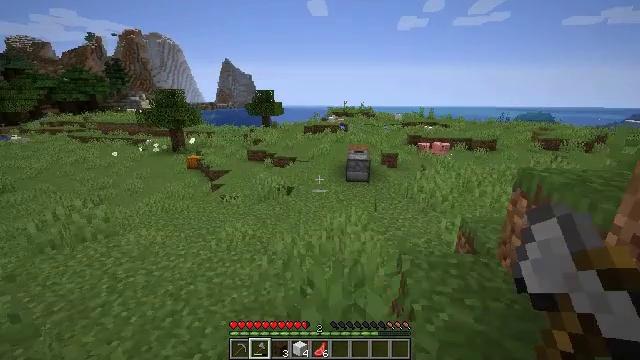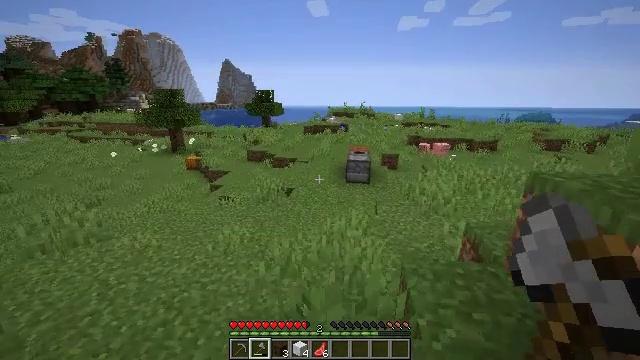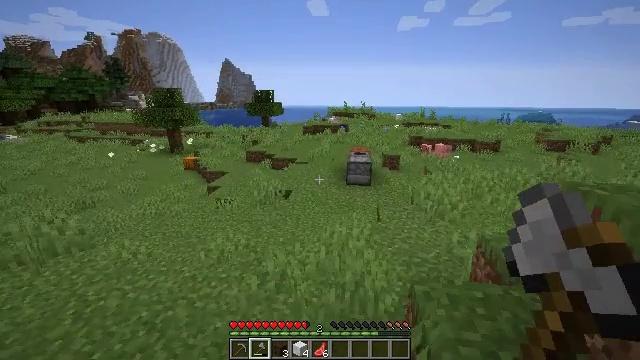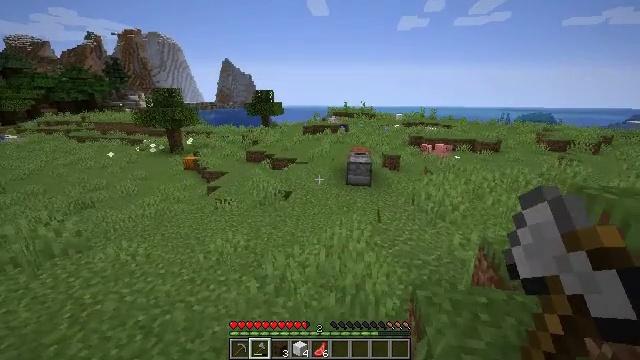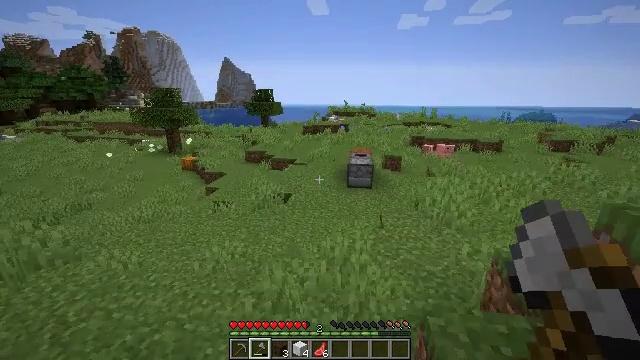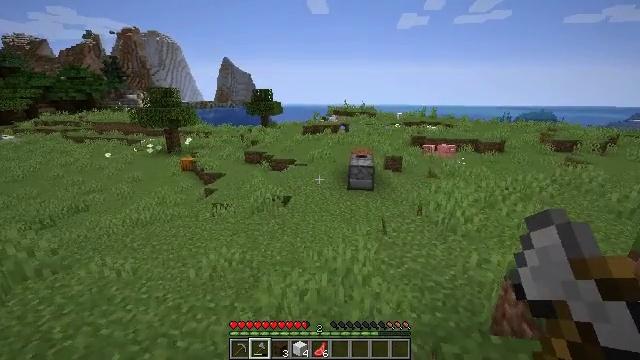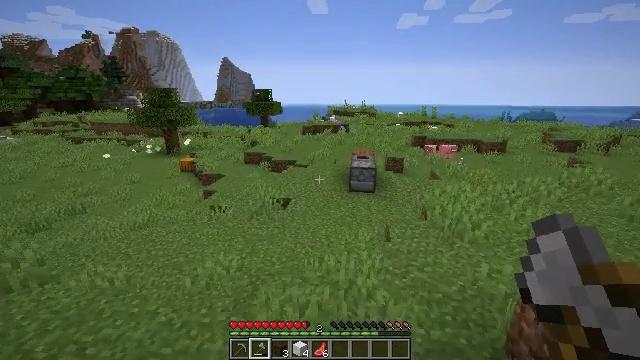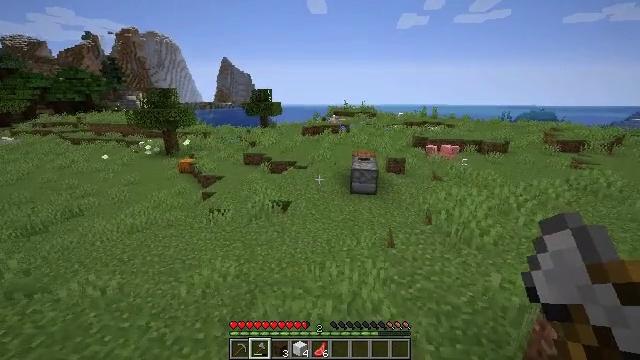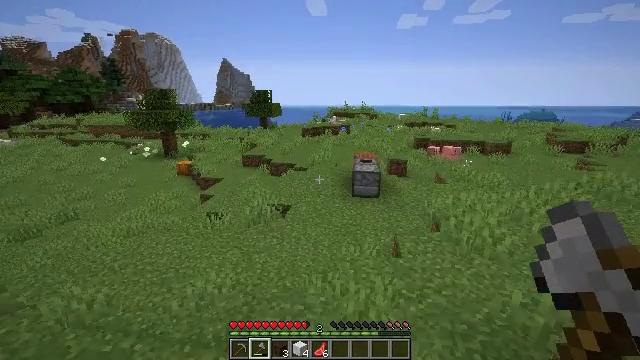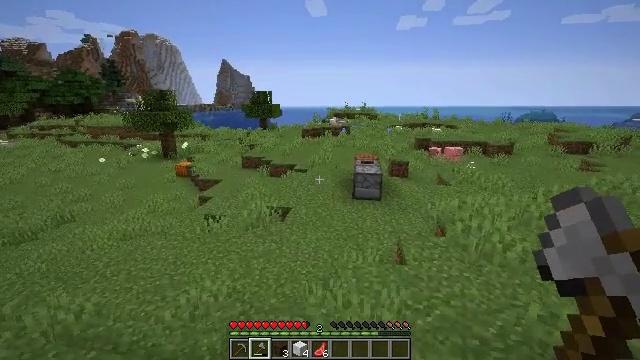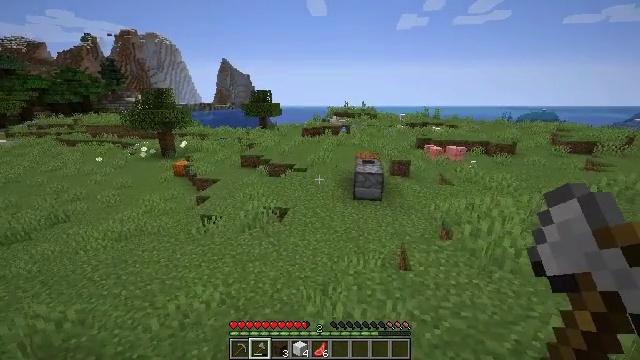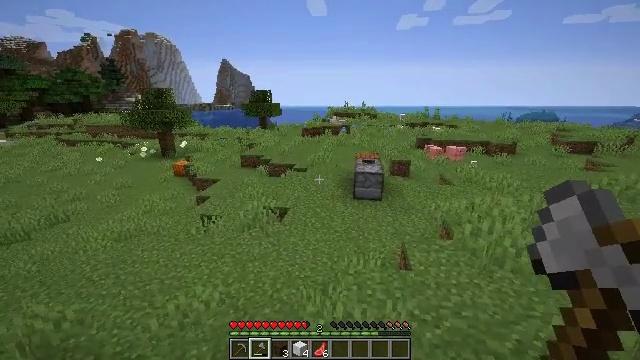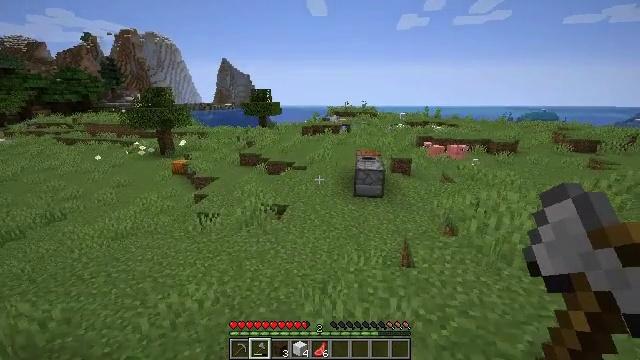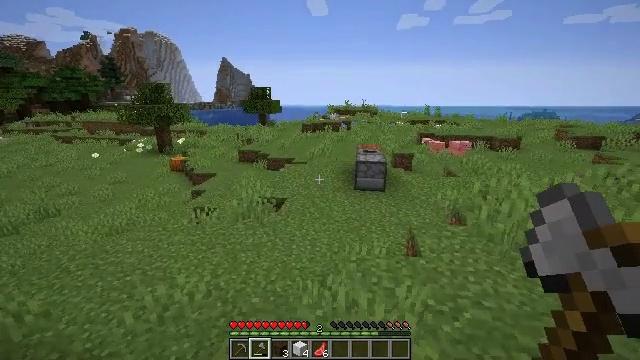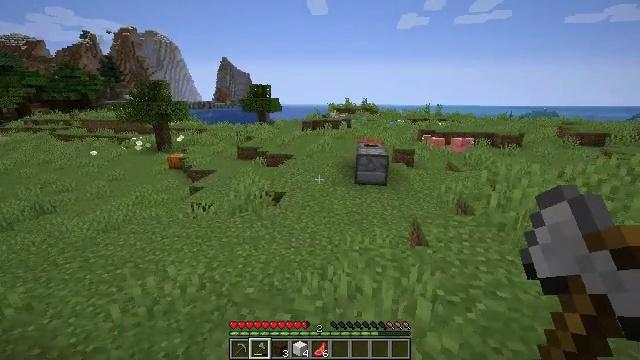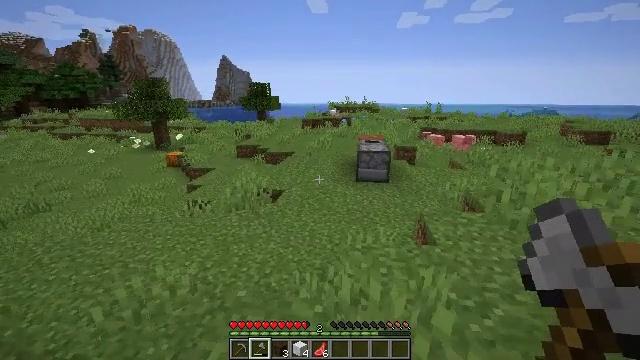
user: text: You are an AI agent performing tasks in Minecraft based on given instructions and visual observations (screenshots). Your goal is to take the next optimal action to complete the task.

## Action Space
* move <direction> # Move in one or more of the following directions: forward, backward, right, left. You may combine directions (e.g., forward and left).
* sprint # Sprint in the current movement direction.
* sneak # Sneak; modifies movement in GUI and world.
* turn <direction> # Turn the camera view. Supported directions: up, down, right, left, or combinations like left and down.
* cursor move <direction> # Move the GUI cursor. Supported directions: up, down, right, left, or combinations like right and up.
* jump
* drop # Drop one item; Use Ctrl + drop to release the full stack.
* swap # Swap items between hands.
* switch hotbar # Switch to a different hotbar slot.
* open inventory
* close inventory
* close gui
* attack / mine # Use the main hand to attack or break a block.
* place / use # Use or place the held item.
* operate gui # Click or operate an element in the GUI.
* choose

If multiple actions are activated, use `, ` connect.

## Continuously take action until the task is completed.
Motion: motion action
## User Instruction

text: Cook wood logs in the furnace to make charcoal.
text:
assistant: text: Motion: move forward, sprint
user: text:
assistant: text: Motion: move forward, sprint
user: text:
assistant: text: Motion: move forward, sprint
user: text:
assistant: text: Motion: move forward, sprint
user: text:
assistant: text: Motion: move forward, sprint
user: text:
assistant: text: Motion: move forward, sprint
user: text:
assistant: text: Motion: move forward, sprint
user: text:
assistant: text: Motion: move forward, sprint
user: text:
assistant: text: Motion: move forward, sprint
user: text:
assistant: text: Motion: move forward, sprint
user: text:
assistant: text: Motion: move forward, sprint
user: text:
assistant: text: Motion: move forward, sprint
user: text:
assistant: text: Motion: move forward, sprint
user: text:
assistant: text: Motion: move forward, sprint
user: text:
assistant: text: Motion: move forward, sprint
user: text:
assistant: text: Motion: move forward, sprint
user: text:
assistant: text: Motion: move forward, sprint
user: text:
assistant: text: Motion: move forward, sprint
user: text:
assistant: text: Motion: move forward, sprint
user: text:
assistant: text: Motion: move forward, sprint
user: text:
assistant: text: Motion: move forward, sprint
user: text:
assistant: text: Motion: move forward, sprint, turn right
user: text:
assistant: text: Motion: move forward, sprint, turn right
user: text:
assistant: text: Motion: move forward, sprint
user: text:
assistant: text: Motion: move forward, sprint
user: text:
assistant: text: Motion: move forward, sprint
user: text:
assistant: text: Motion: move forward, sprint
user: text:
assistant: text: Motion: move forward, sprint
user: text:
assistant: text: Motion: move forward, sprint, turn right
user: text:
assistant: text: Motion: move forward, turn right